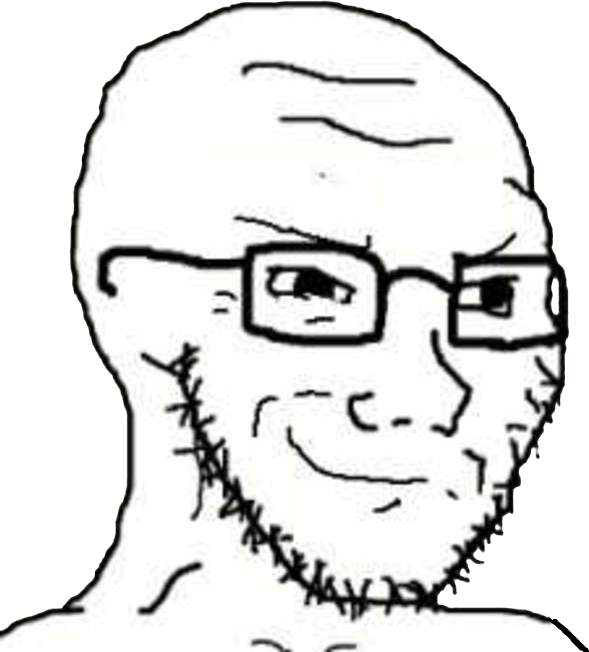
Label: 5_Soyjak